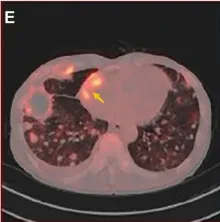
Chest computed tomography demonstrated cardiac mass of Case1. (E) 18F-fluorodeoxyglucose positron emission tomography/CT (18F-FDG PET/CT) showed more uptake in the RA mass (arrow), lung, and pleura.
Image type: radiology (pet)